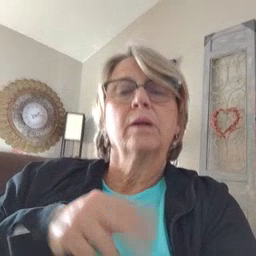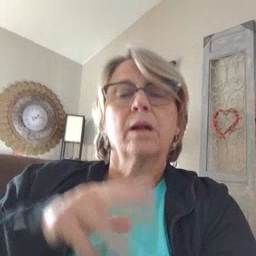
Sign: man